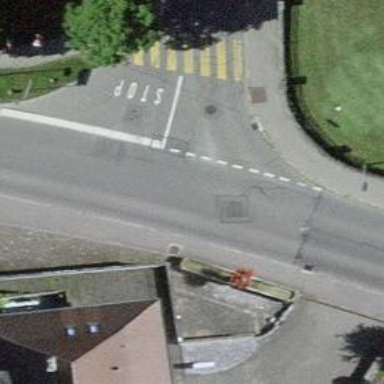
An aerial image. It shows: Road with stop sign.